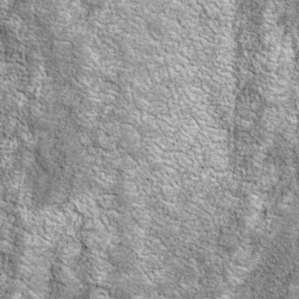
Label: non_frost